Aerial crown-view tile of a tropical tree (Barro Colorado Island, Panama), acquired 20250715:
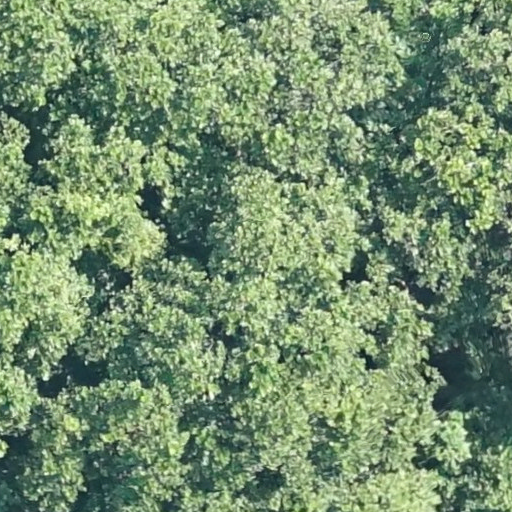
Species: Anacardium excelsum
GBIF accepted scientific name: Anacardium excelsum
Crown area: 940.021 m²